Aerial crown-view tile of a tropical tree (Barro Colorado Island, Panama), acquired 20250616:
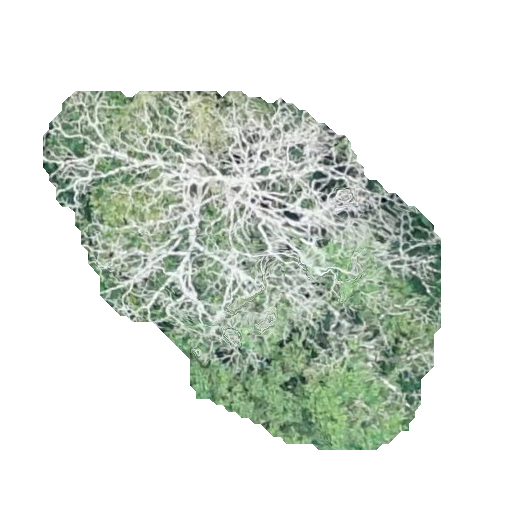
Species: Tabebuia rosea
GBIF accepted scientific name: Tabebuia rosea
Crown area: 143.4 m²